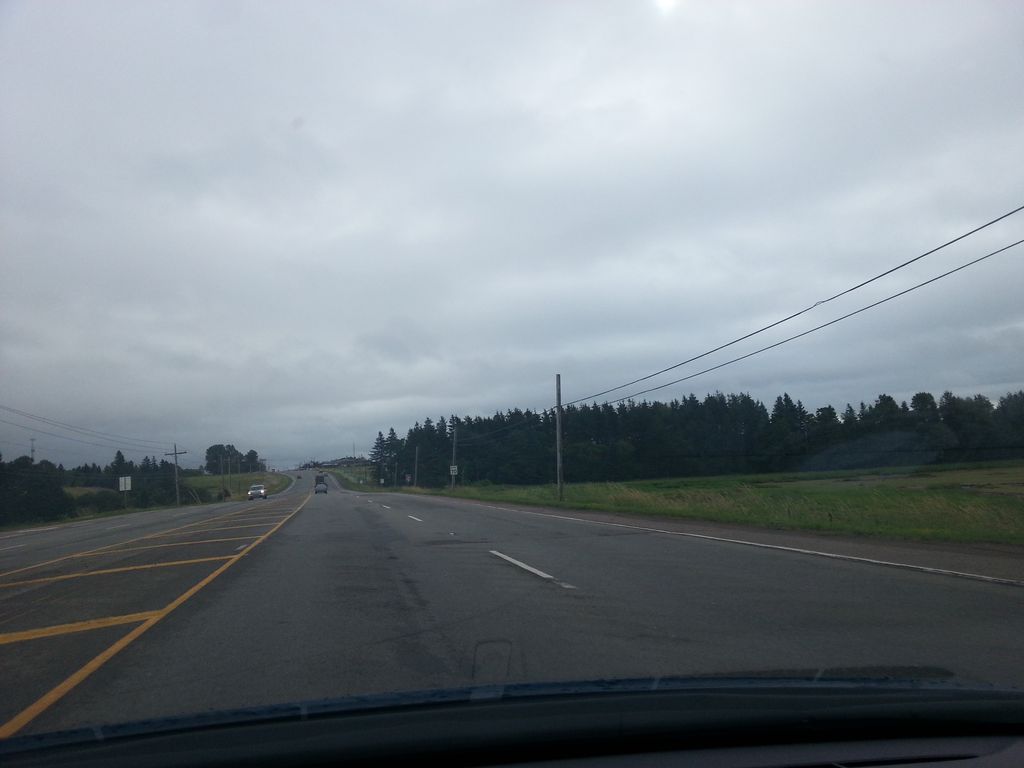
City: charlottetown